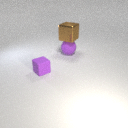
large purple rubber sphere below large brown metal cube